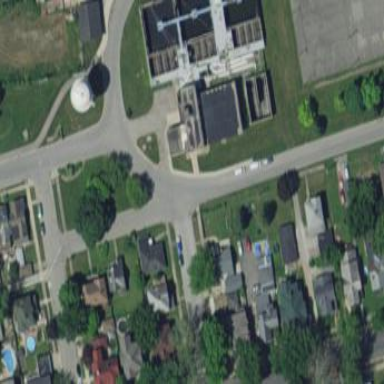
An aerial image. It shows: Man-made water works facility.